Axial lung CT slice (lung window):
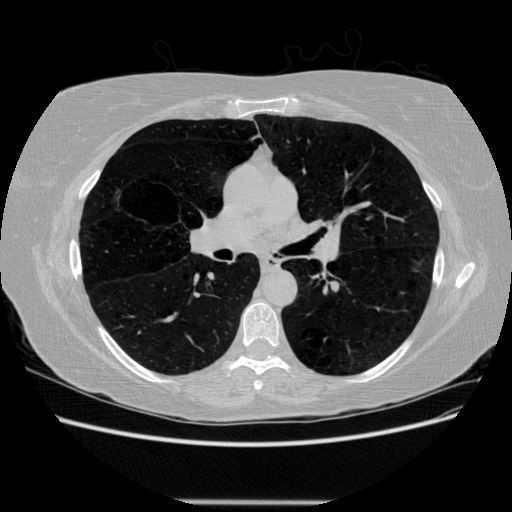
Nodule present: no